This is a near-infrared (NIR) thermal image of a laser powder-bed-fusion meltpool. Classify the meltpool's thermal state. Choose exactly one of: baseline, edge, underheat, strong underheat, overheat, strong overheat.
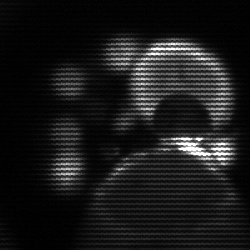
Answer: edge